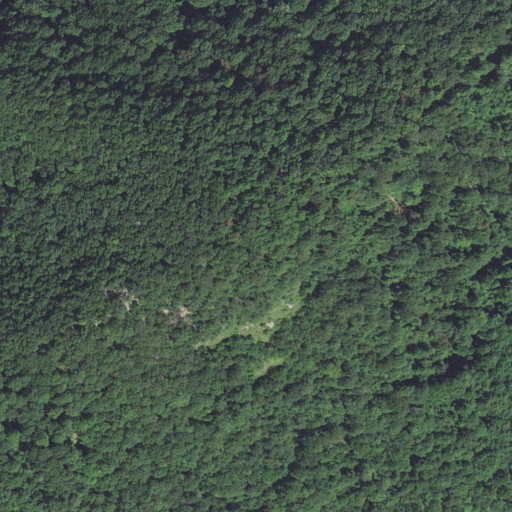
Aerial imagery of mountain in North Carolina named Little White Oak Mountain containing only deciduous forest